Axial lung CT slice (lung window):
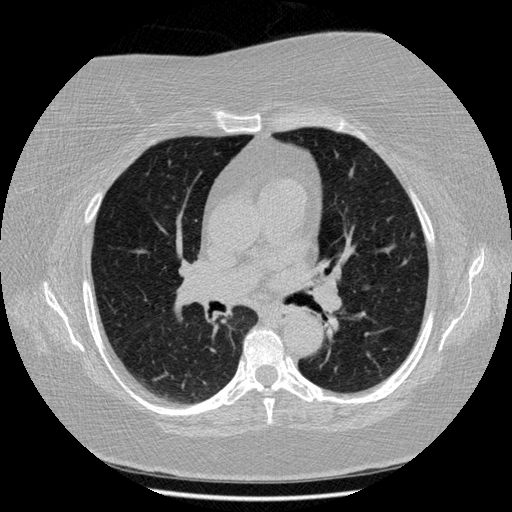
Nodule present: yes
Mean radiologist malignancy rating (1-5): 3.25